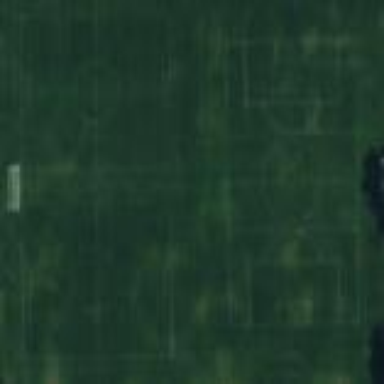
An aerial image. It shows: Soccer pitch for leisureland activities.